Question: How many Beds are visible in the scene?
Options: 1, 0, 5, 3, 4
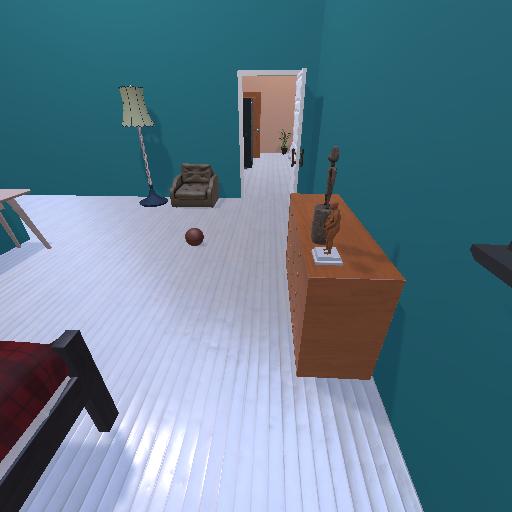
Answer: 1